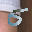
Label: 5